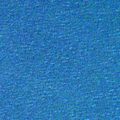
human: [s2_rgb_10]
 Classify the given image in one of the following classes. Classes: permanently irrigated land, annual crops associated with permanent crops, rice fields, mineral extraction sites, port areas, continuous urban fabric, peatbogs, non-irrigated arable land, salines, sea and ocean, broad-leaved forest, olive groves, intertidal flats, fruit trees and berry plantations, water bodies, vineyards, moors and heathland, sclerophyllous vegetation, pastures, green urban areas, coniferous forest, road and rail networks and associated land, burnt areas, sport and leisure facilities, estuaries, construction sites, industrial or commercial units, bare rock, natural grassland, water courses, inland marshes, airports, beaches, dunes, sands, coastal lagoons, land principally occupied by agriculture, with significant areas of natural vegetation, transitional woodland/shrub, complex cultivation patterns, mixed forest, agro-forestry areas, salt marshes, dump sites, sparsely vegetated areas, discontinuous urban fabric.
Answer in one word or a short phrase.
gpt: sea and ocean